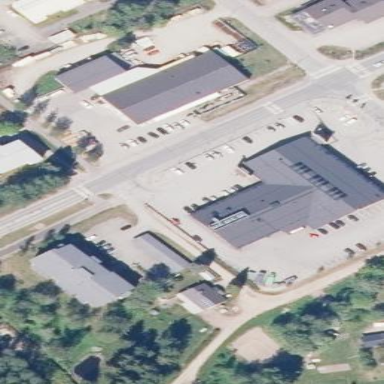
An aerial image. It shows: View of supermarket building.